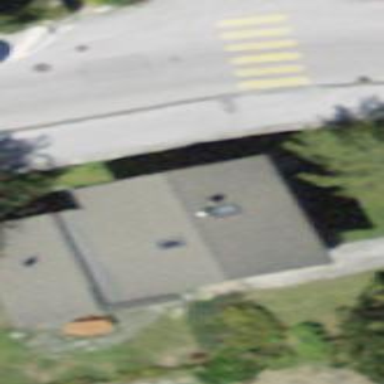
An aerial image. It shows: Detached building with gabled roof.